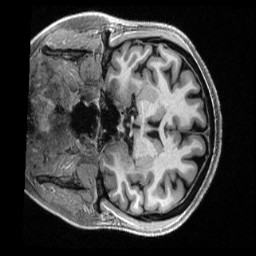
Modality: T1w
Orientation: coronal
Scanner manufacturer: siemens
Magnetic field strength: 3 T
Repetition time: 2.5 s
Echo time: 0.00231 s